Question: I recently asked this Question, which had a lot of information in it but I dont think I was asking the right question. <URL>.
My understanding of AngularFireAuth is that you use it to create a User object with a bunch of values, most of which are immutable. If I would like to add a custom value, I need to do that via Google Firestore.
I have created the following firestore entry with this information in it:
.
I've also created a User Model:
'''
export interface User {
uid: string;
email: string;
displayName?: string;
role: string;
thursdayCampaign: Boolean;
menagerieCoast: Boolean;
}
'''
My understanding is that the following code should go to the built-in AngularFireAuth User object to get the uid, and then I should use switchMap to redirect to my firebase store. The problem I'm getting is that when I sign in, this.updateUserData recieves the proper credentials, and then tries to update the AngularFireAuth User Object with the data constant that I create there. This is causing the function to throw an error, as userRef.set(data, { merge: true}) is attempting to merge role, thursdayCampaign, and menagerieCoast, into the AngularFireAuth User object, when those values dont exist on that object.
My question is why is my reference not redirecting. Do I need to call this.user$ somewhere?
The code in question is below. I hope I'm asking this in a better way than my previous question.
'''
import { Injectable } from "@angular/core";
import { Router } from '@angular/router';
import { auth } from 'firebase/app';
import {
AngularFirestore,
AngularFirestoreDocument
} from '@angular/fire/firestore'
import { Observable, of } from 'rxjs';
import { switchMap } from 'rxjs/operators';
import { User } from './user1.model';
import * as firebase from 'firebase';
import { AngularFireAuth } from '@angular/fire/auth';
@Injectable({
providedIn: 'root'
})
export class AuthService {
user$: Observable<User[]>;
constructor(private afAuth: AngularFireAuth,
private afs: AngularFirestore,
private router: Router) {
//This is how we're getting into the firestoreDB
this.user$ = this.afAuth.authState.pipe(
switchMap(user => {
if (user){
return this.afs.doc<User>('/users/${user.uid}').valueChanges();
} else {
return of(null)
}
})
)
} //end constructor
public updateUserData(user){
//sets user data to firestore on login
const userRef: AngularFirestoreDocument<User> = this.afs.doc('users/${user.uid}')
console.log("userRef", userRef)
const data: User = {
uid: user.uid,
email: user.email,
displayName: user.displayName,
role: user.role,
thursdayCampaign: user.thursdayCampaign,
menagerieCoast: user.menagerieCoast
}
console.log("data", data)
userRef.set(data, { merge: true})
}
async emailSignin(value){
//const provider = new auth.EmailAuthProvider();
const credential = await this.afAuth.signInWithEmailAndPassword(value.email, value.password)
return this.updateUserData(credential.user),
this.router.navigate(['/home'])
}
async googleSignin(){
const provider = new auth.GoogleAuthProvider();
const credential = await this.afAuth.signInWithPopup(provider);
return this.updateUserData(credential.user)
}
'''
Error when calling emailSignin:
> ERROR Error: Uncaught (in promise): FirebaseError: [code=invalid-argument]: Function DocumentReference.set() called with invalid data. Unsupported field value: undefined (found in field role)
FirebaseError: Function DocumentReference.set() called with invalid data. Unsupported field value: undefined (found in field role)
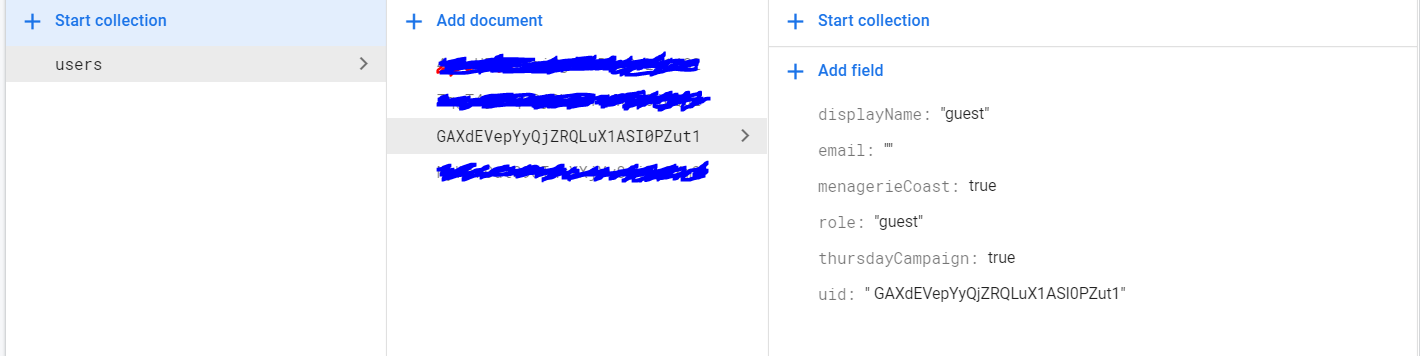
Answer: If the 'updateUserData' function is only being called at the actual authentication, you can simply remove the 'role', 'thursdayCampaign', 'menagerieCoast' from the data payload.
This is because the '{ merge: true}' makes sure that only data existing in the payload is changed and not the whole document, so your other pre-existing fields on the document would be left untouched and you wouldn't get that error anymore.
The 'updateUserData' method is actually needed for new user's signin, since it reflects data from firebase auth into your firestore db, meaning, its where your unique uid is created on the db. If you need to update users at a later point on your app's execution I would suggest that you create a separate method for that.
: This is actually described in the video tutorial that you shared on the comments to your question. For reference to the community on similar issue here is the <URL>.